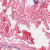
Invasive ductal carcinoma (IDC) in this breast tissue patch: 0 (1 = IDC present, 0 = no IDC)